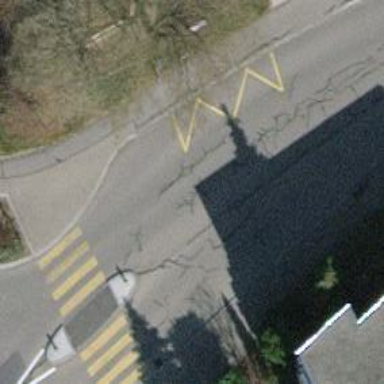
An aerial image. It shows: Bus stop with stop position for public transport.